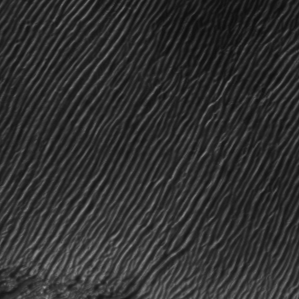
Label: frost